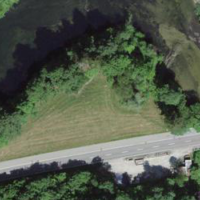
EUNIS habitat code: 44
Species observed at this site:
Aruncus dioicus